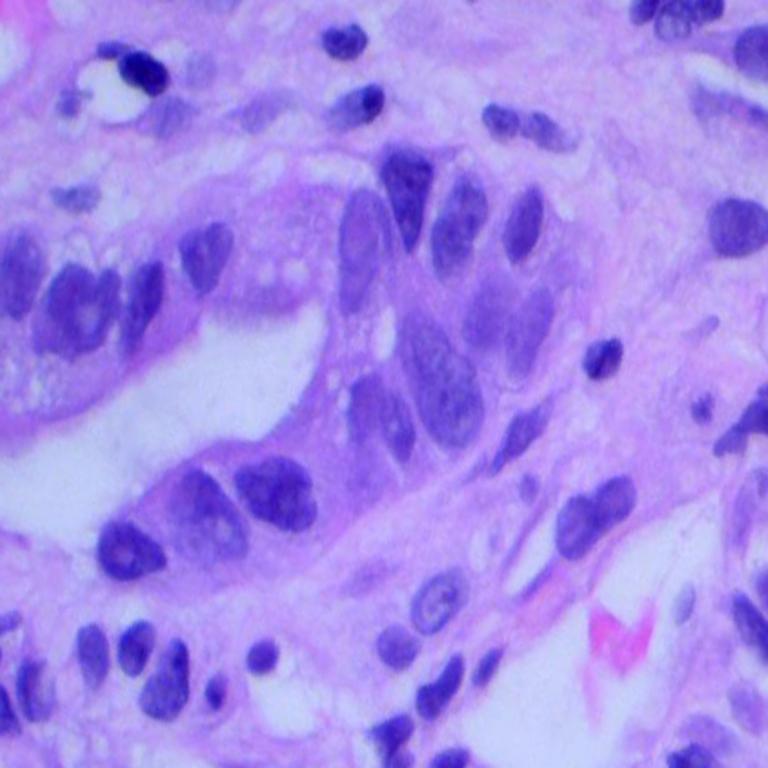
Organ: lung
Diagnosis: adenocarcinomas